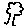
Label: tree